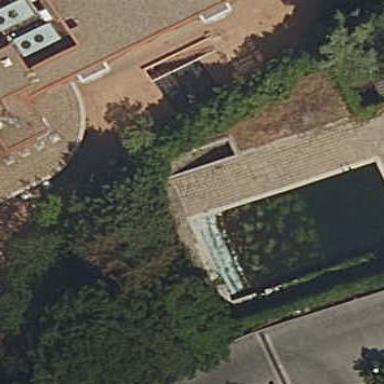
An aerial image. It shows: Outdoor swimming pool in leisure land area.